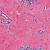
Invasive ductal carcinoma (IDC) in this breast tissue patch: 0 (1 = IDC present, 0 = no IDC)